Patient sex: M
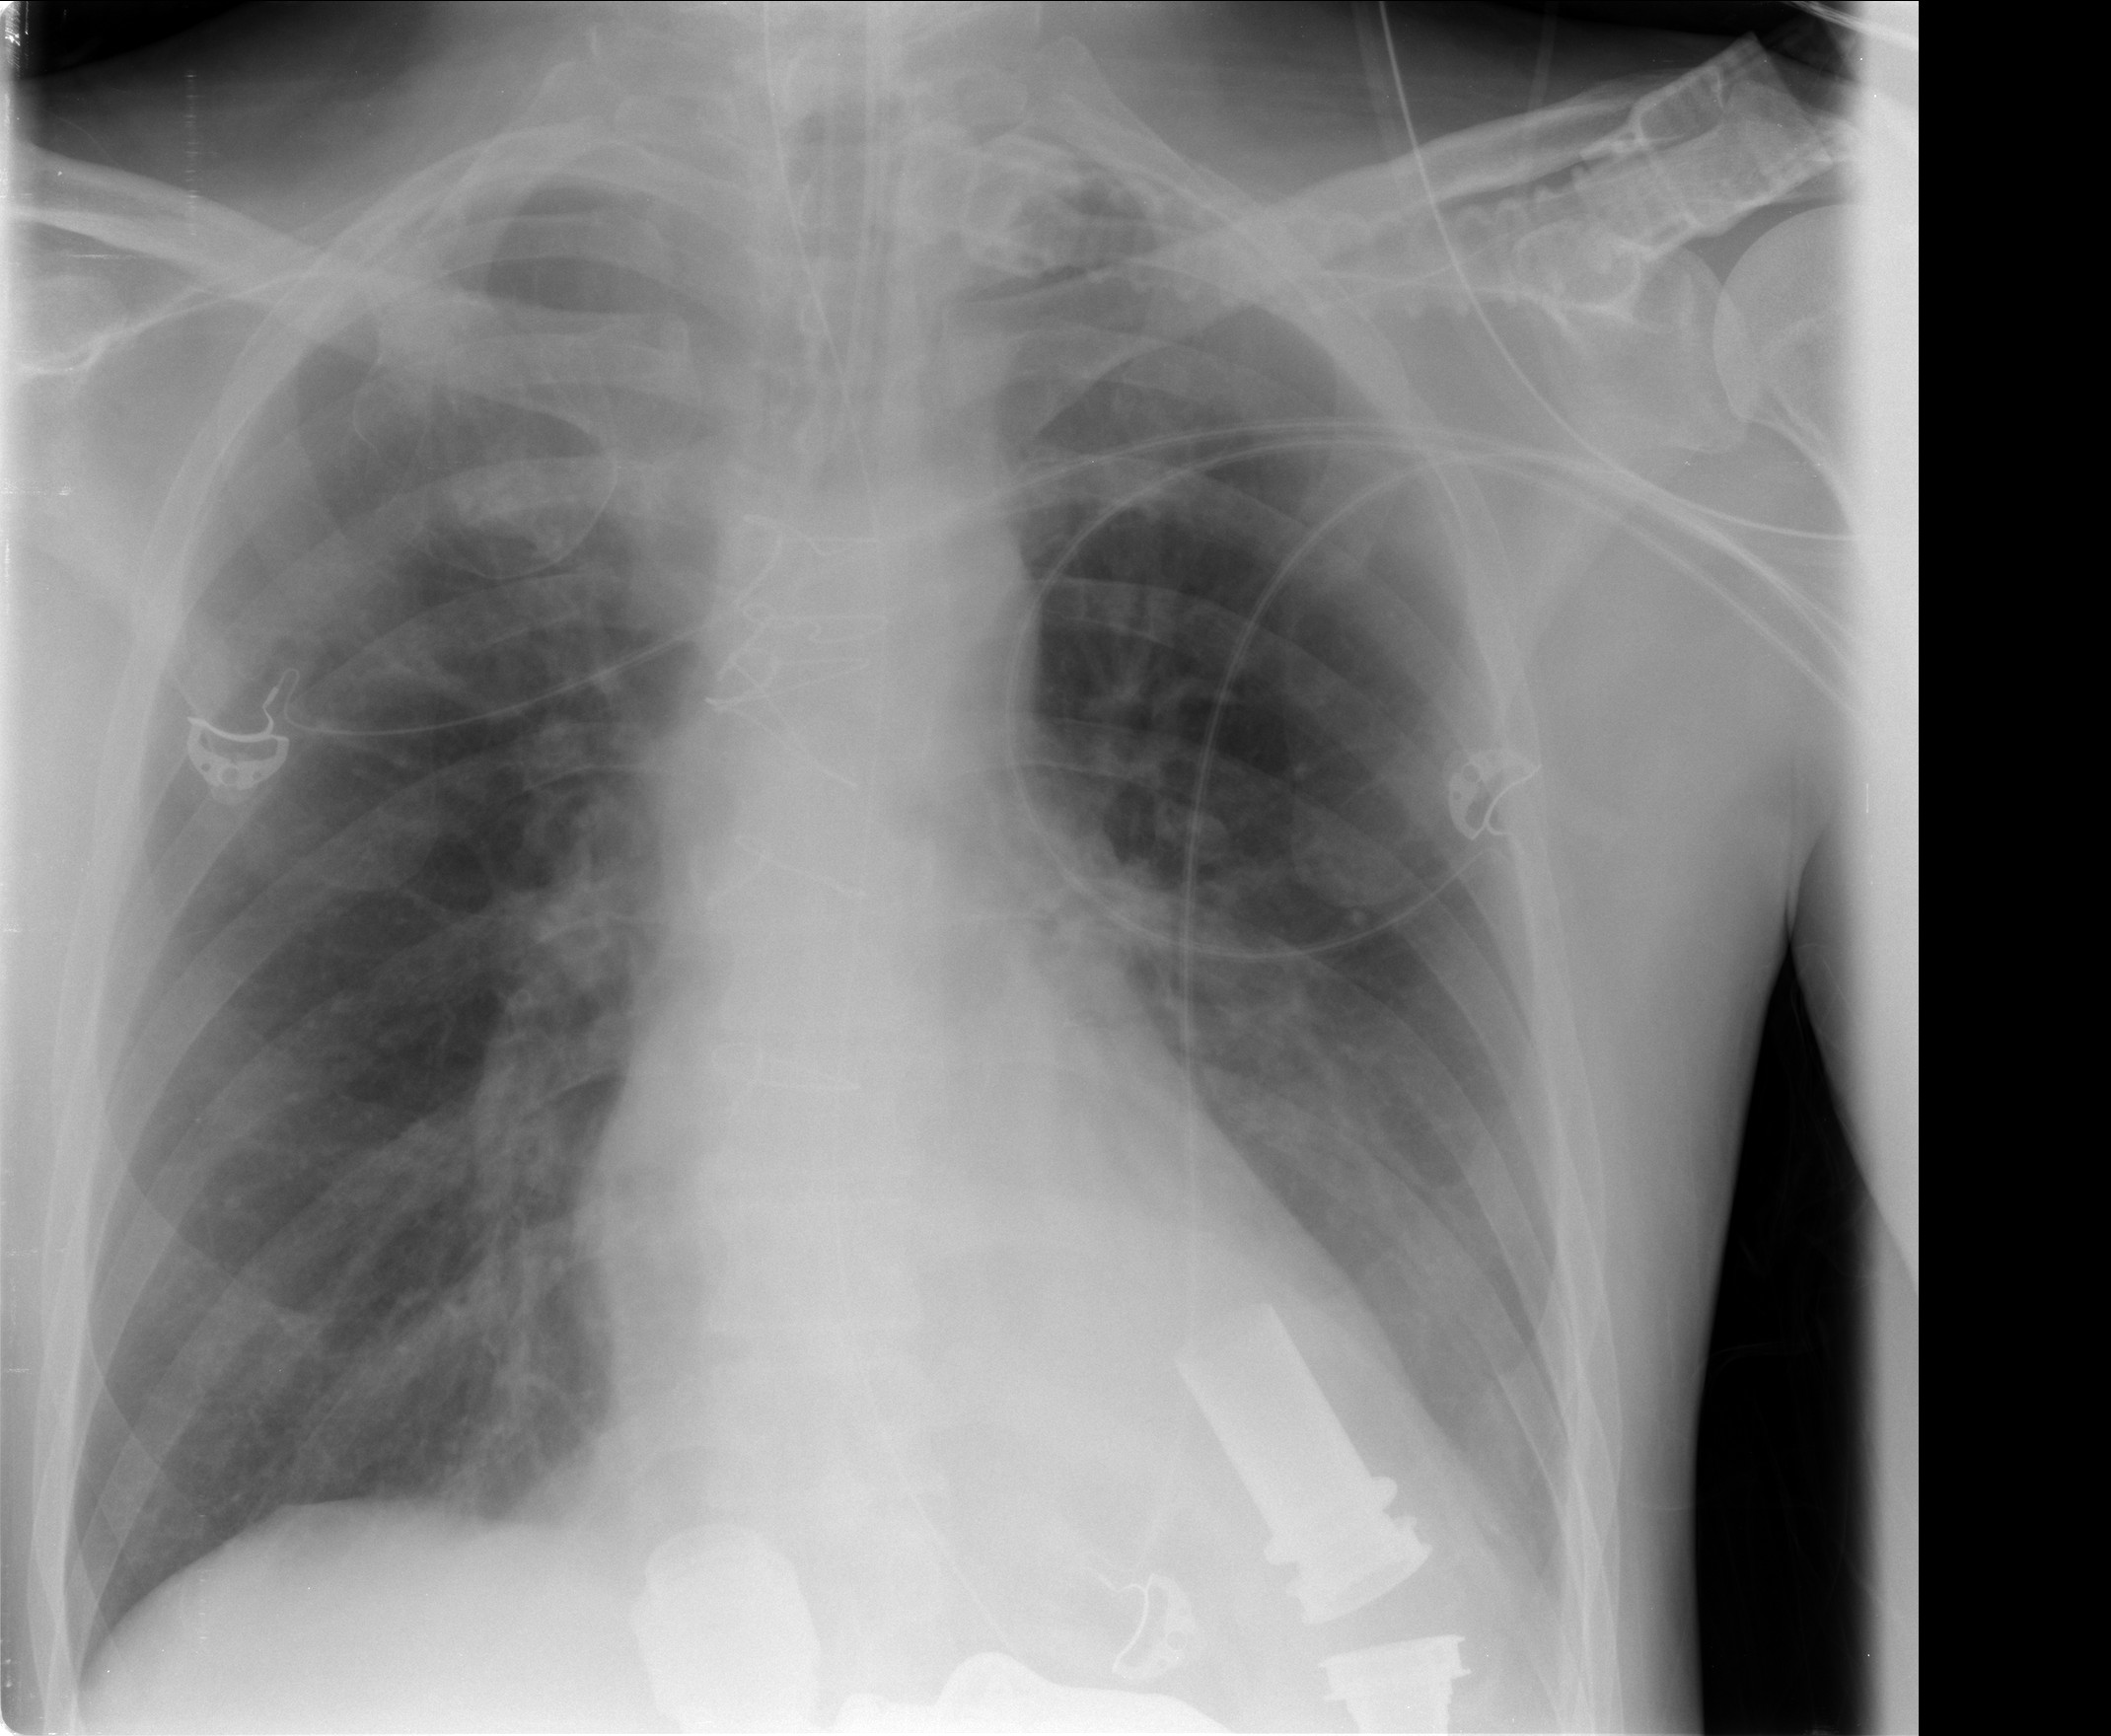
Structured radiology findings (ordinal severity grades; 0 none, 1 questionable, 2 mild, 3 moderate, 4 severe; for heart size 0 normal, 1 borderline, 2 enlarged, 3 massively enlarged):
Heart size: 0
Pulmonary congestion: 0
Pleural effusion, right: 0
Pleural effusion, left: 1
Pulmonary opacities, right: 0
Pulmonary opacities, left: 0
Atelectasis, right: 0
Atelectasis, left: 0